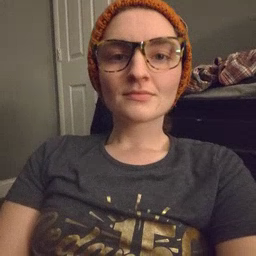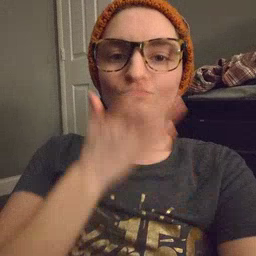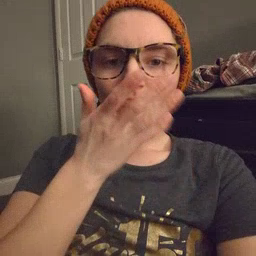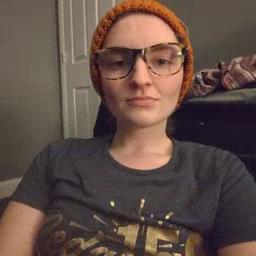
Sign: grass